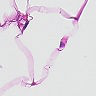
Metastatic tissue present: no